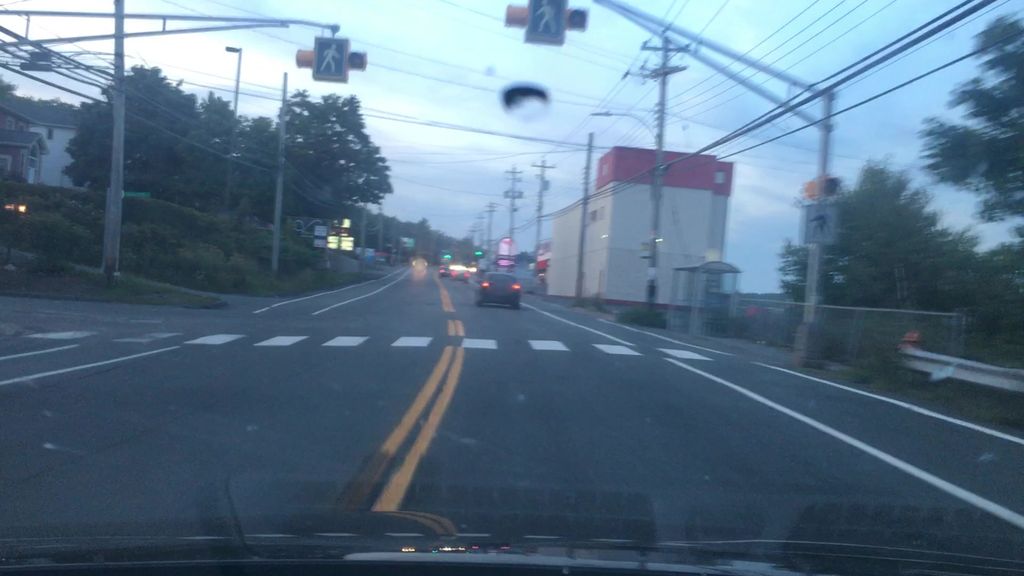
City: halifax